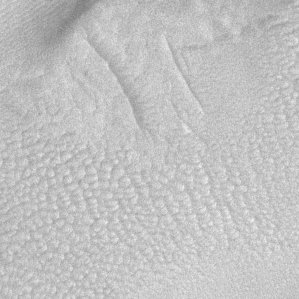
Label: frost